Field crop: tomato
Growth stage: 1
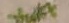
Species: portulaca